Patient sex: M
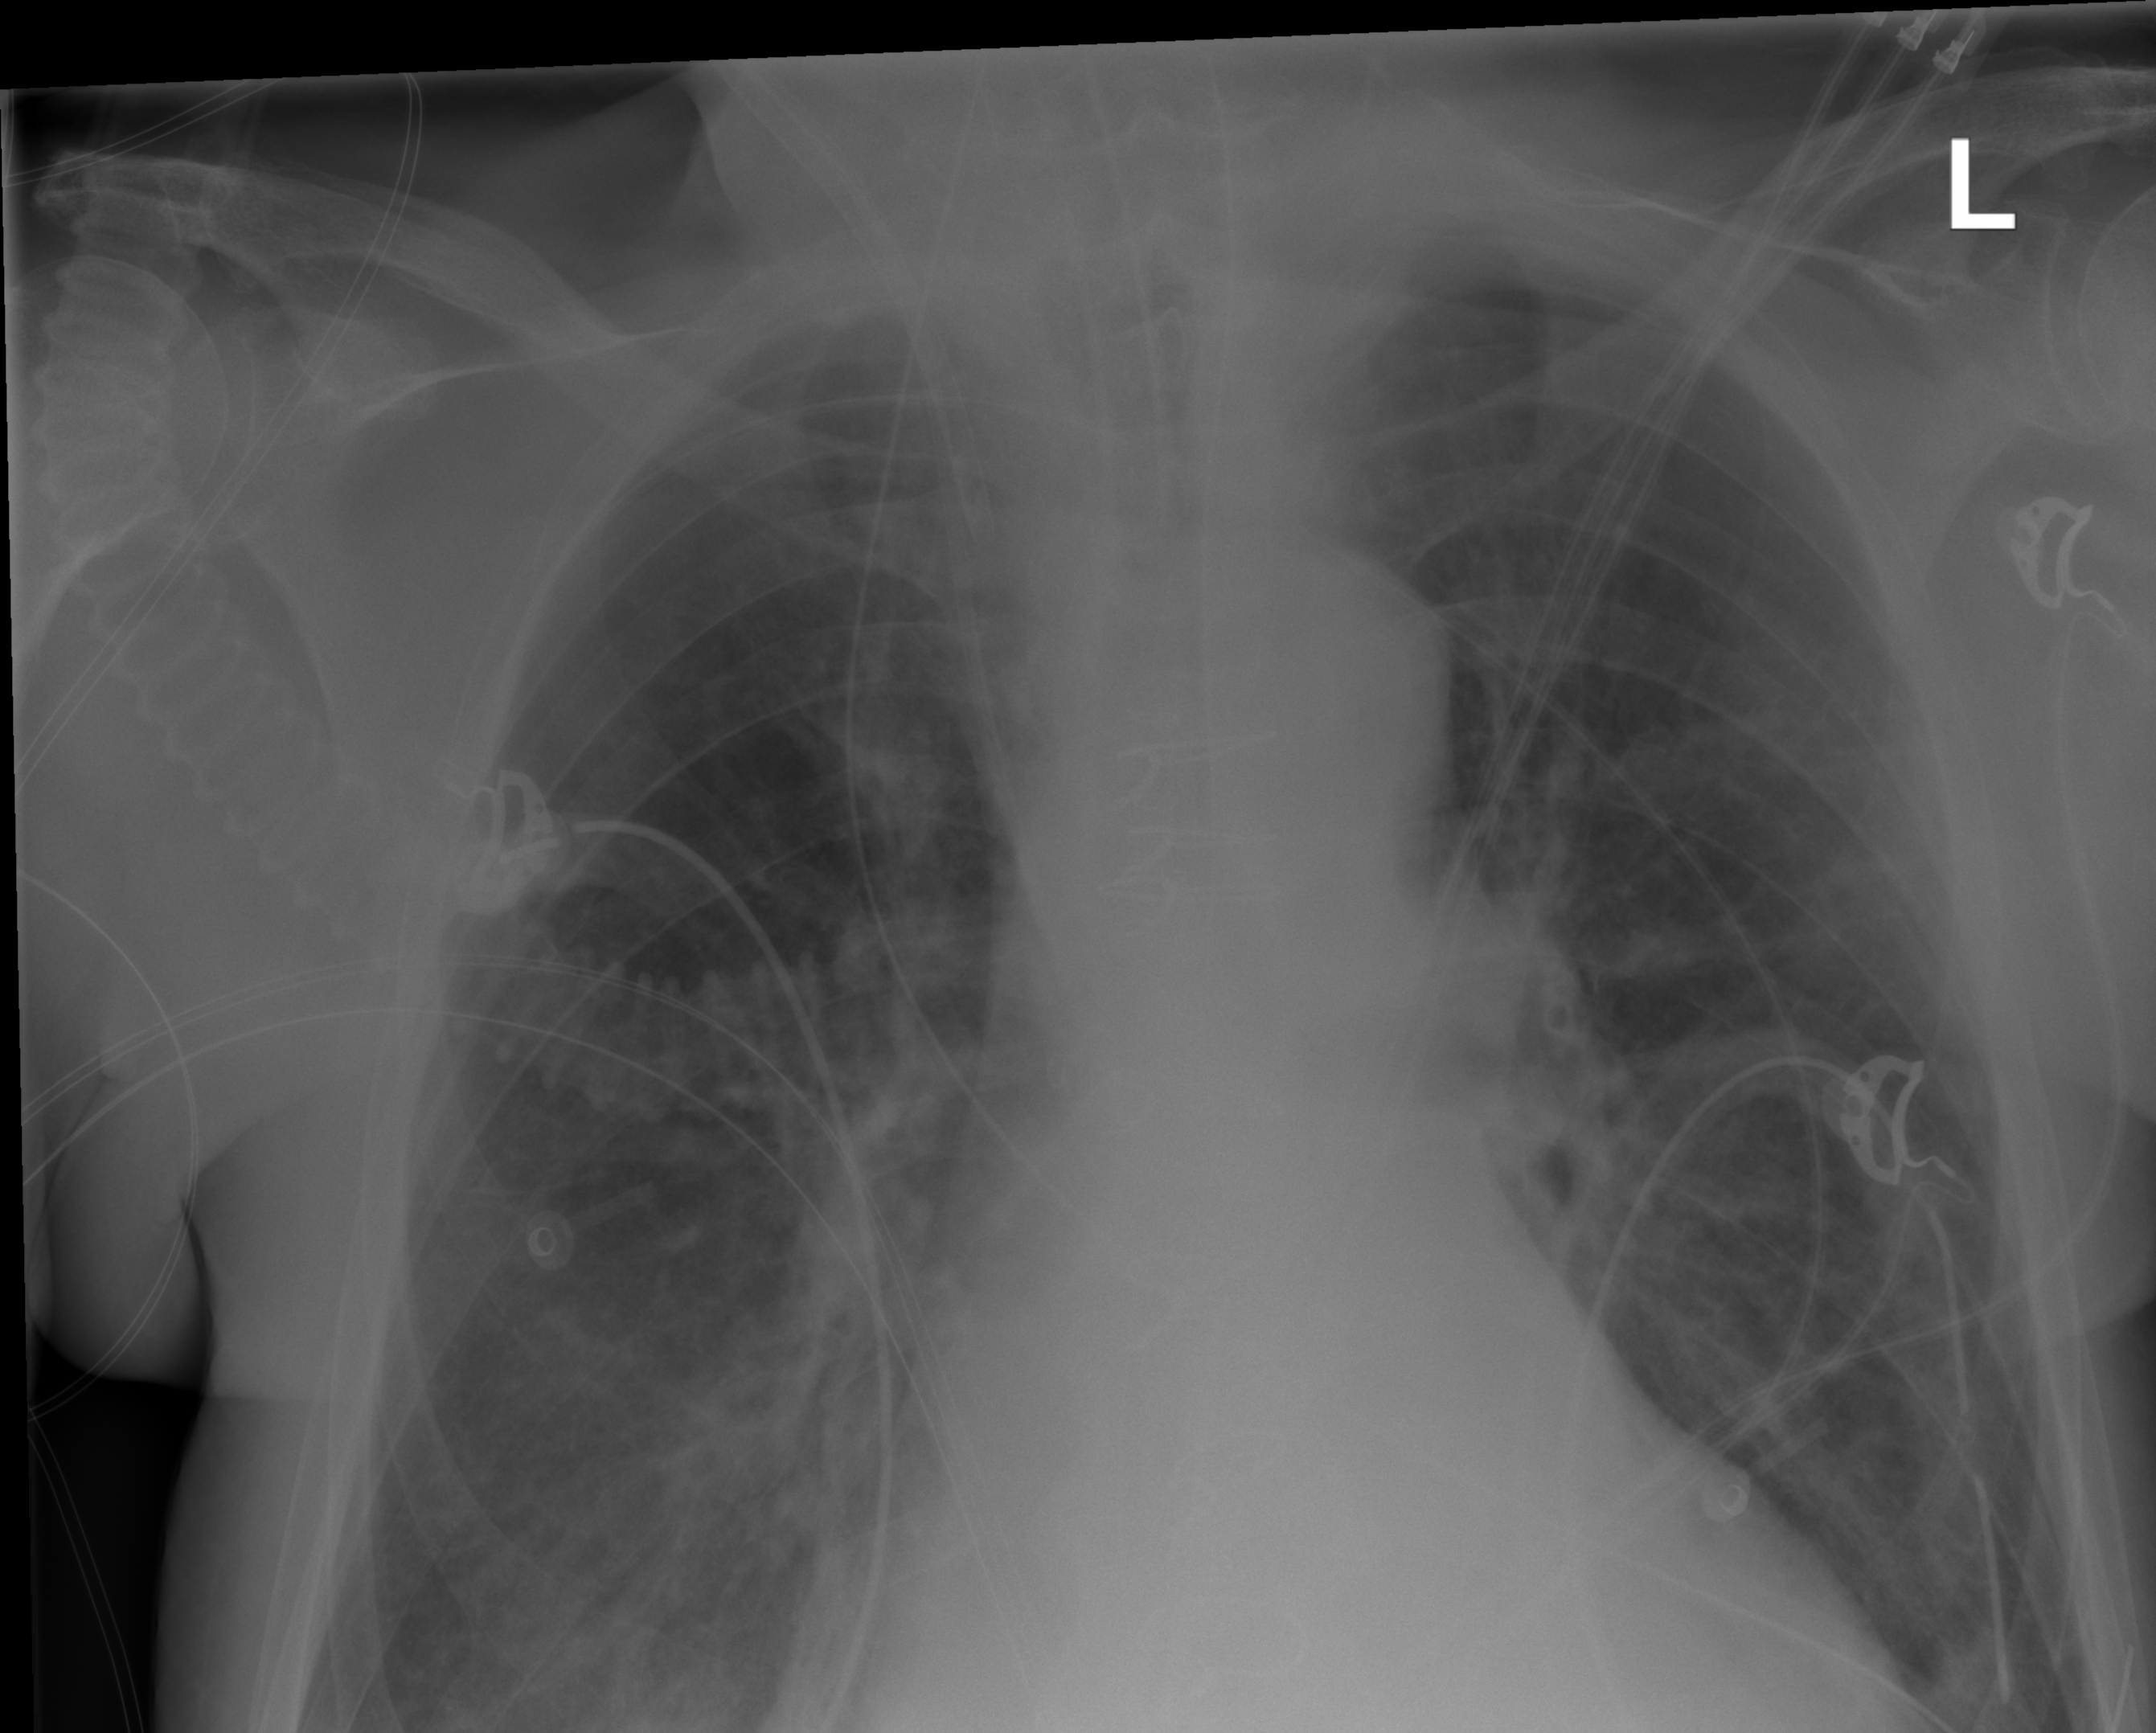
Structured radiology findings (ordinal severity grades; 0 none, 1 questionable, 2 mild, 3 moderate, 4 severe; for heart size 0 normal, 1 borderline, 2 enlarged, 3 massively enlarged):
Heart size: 1
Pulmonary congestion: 2
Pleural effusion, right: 0
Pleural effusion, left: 0
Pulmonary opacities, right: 0
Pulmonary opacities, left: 0
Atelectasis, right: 0
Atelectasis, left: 0